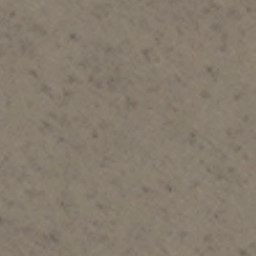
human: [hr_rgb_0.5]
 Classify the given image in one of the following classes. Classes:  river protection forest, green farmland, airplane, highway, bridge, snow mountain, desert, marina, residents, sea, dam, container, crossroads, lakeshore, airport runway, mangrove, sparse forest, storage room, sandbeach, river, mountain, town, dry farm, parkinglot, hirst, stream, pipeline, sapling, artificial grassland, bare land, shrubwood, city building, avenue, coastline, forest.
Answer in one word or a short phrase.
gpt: bare land